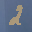
Label: 2